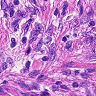
Metastatic tissue present: yes